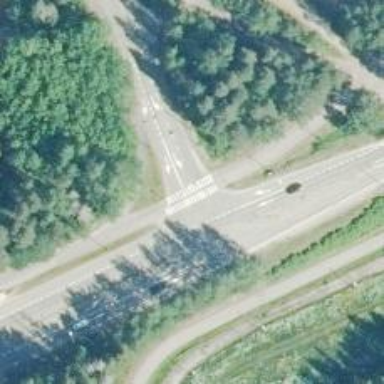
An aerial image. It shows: Marked crossing on asphalt cycleway.